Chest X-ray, AP view. Patient: 83 years old, sex F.
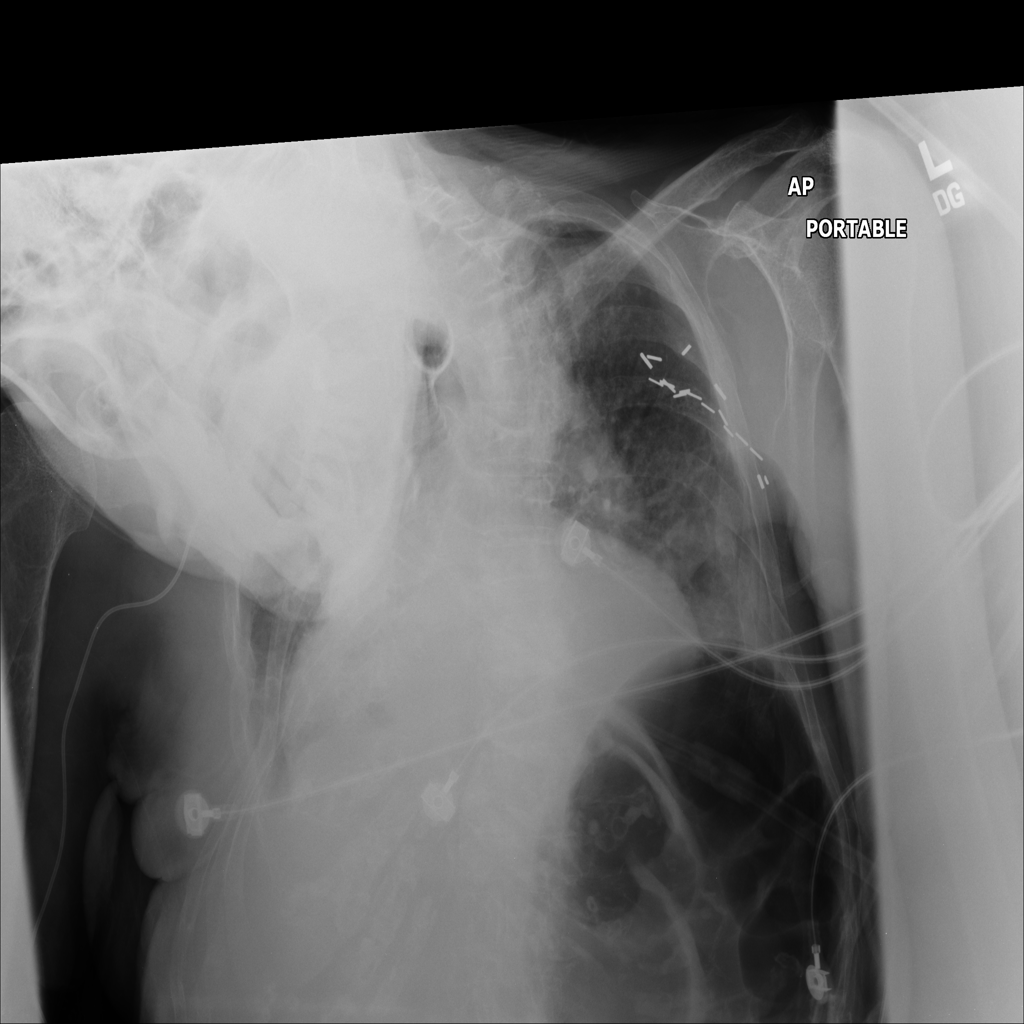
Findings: No Finding